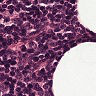
Metastatic tissue present: no